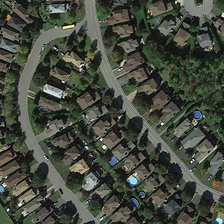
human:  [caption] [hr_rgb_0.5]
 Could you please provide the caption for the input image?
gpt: there are many tall trees and green grass around the neighborhood .

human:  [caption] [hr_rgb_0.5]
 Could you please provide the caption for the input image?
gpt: there are many tall trees and green grass around the neighborhood .

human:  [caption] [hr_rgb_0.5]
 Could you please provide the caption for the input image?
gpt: the area has a row of gray roof houses .

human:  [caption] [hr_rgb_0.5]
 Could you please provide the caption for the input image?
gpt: the area has a row of gray roof houses .

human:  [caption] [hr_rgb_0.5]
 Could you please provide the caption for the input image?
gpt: the area has a row of gray roof houses .